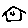
Label: house